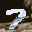
Label: 7